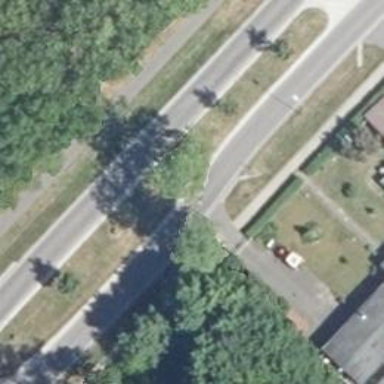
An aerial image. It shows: Primary highway with separate asphalt sidewalk and traffic calming island.